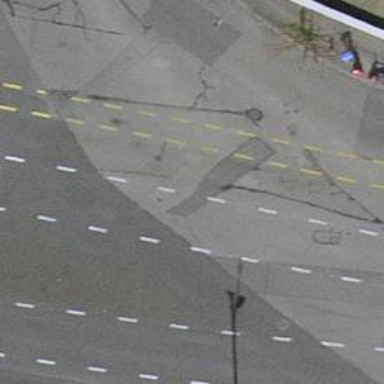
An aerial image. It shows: Tertiary road with asphalt surface and no sidewalk.